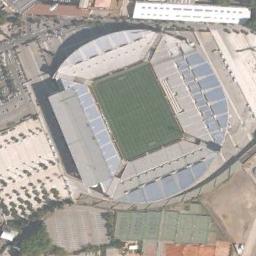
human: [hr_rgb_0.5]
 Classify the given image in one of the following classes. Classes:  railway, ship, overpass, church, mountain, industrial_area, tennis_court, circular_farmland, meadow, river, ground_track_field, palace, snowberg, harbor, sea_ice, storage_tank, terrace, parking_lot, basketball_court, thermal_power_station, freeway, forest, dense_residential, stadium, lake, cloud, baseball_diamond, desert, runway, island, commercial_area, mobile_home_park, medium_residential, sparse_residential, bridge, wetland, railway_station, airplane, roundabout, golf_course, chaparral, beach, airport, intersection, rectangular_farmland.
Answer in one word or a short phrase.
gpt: stadium